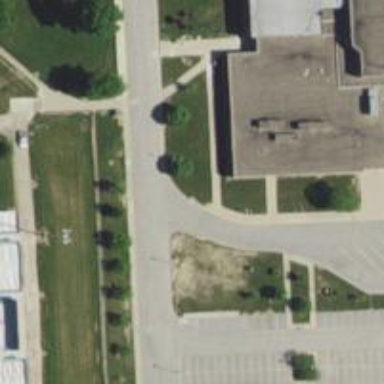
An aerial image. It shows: Driveway with separate sidewalk.